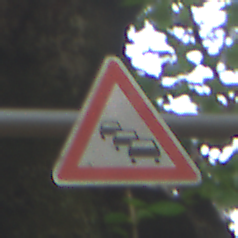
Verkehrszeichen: Stau
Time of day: MorningAfternoon
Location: Outdoor (RoadRail)
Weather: Clear
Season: NotSpecified
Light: Natural